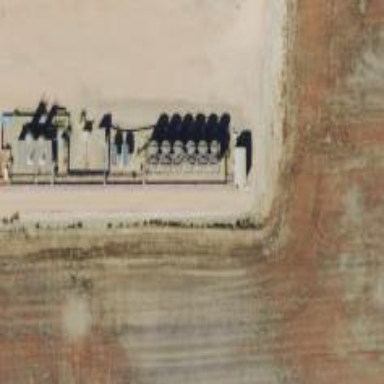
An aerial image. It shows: Storage tank with man-made structure.